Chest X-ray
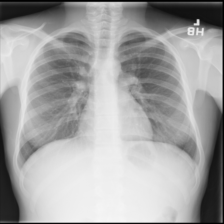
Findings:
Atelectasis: negative
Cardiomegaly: negative
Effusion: negative
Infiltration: negative
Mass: negative
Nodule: negative
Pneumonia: negative
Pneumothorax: negative
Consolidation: negative
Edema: negative
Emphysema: negative
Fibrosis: negative
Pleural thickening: negative
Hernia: negative